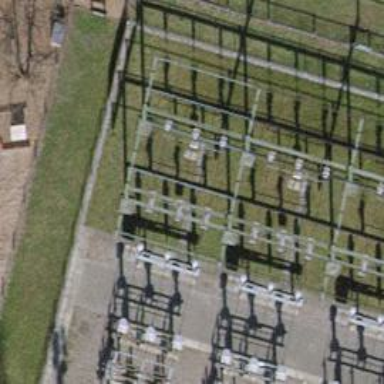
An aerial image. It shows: Switch for power supply.